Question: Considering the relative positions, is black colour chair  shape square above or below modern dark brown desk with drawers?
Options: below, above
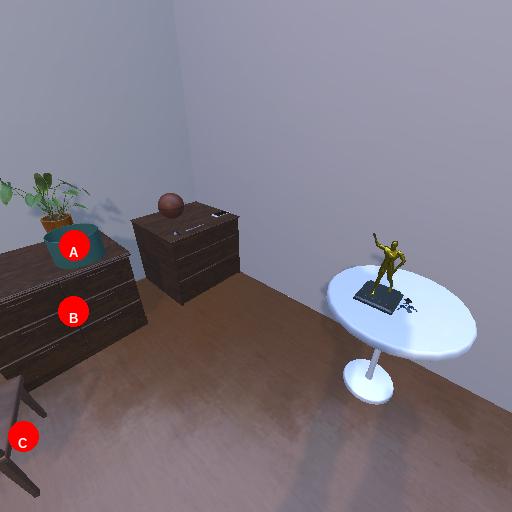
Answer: below